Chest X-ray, PA view. Patient: 11 years old, sex F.
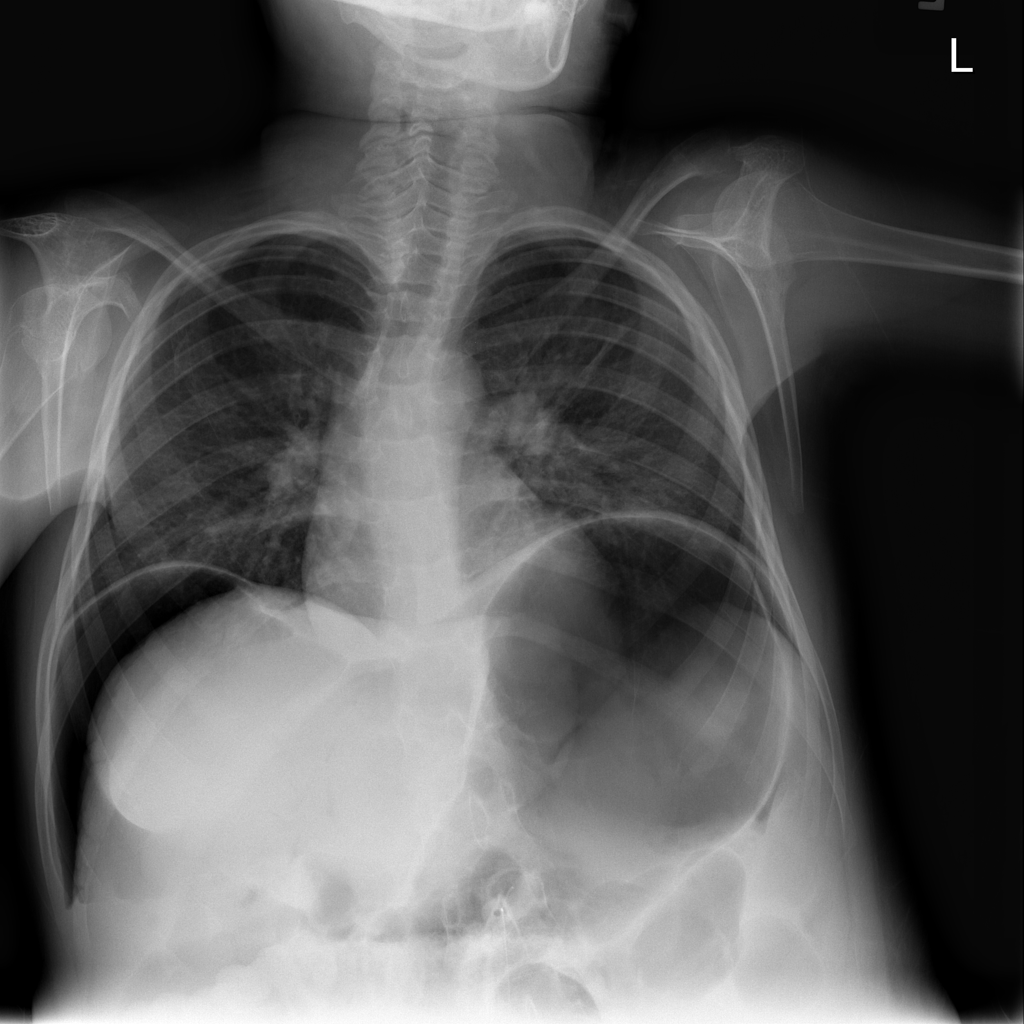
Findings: No Finding